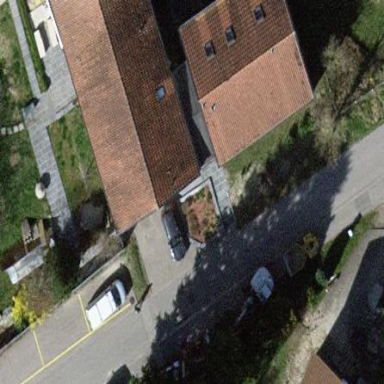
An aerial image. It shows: Part of building.